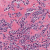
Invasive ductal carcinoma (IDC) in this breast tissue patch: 1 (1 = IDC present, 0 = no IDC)